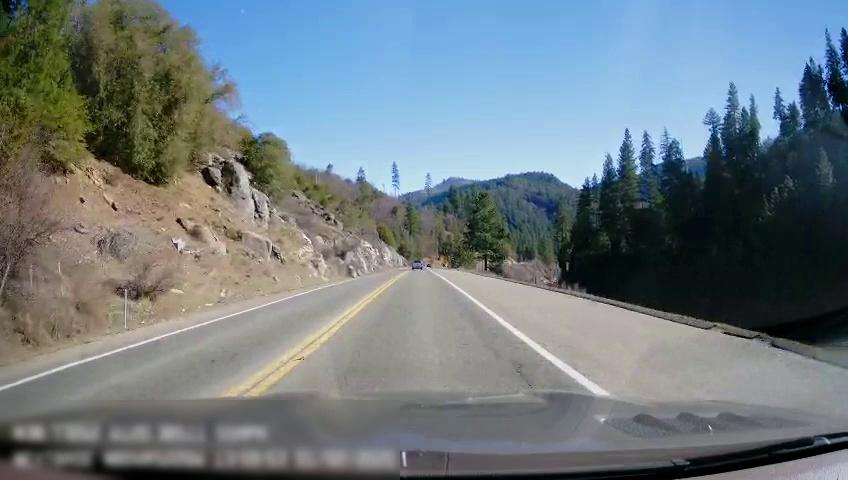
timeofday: Day
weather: Sunny
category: Drivable Space
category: Drivable Space
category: Vehicles | Truck
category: Lanes | Opposite Lane
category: Lanes | Current Lane
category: Lanes | Opposite Lane
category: Lanes | Current Lane